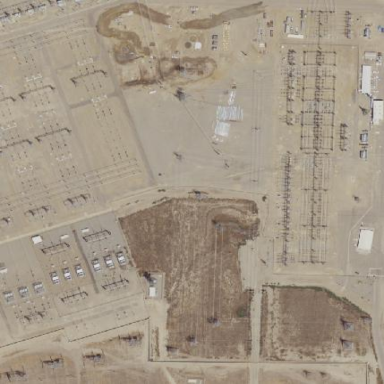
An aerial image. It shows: Power substation surrounded by fence.